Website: macys
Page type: customer-info-address
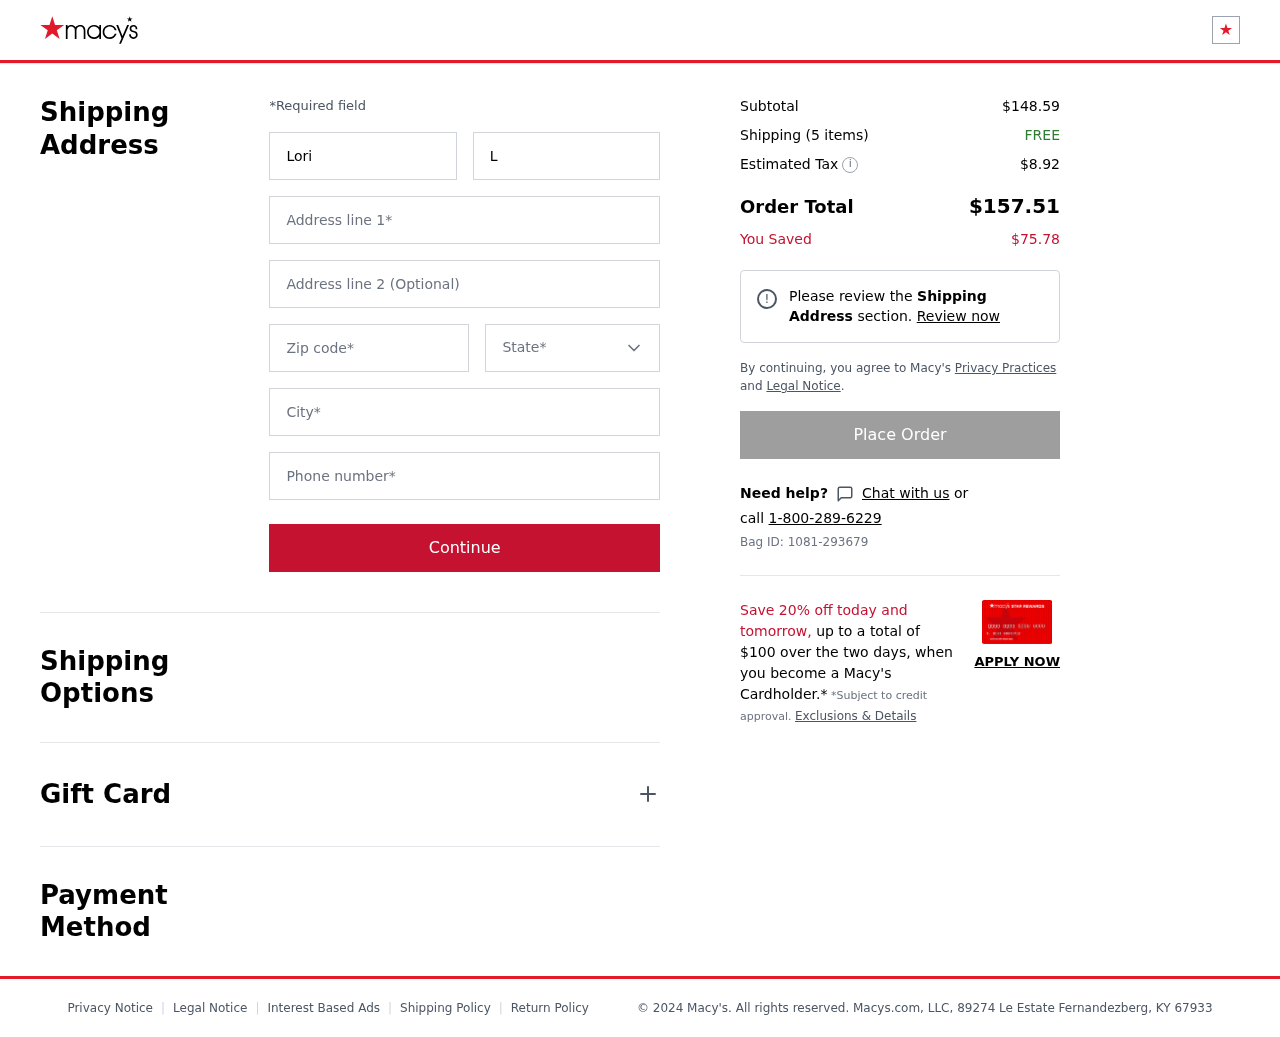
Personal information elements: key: PII_CITY
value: Fernandezberg
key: PII_FIRSTNAME
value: Lori
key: PII_LASTNAME
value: Lewis
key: PII_PHONE
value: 6286499133
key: PII_POSTCODE
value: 67933
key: PII_STATE
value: Kentucky
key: PII_STREET
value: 89274 Le Estate
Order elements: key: ORDER_SUBTOTAL
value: $148.59
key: ORDER_NUM_ITEMS
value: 5
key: ORDER_SHIPPING_COST
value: FREE
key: ORDER_TAX
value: $8.92
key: ORDER_TOTAL
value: $157.51
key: ORDER_SAVINGS
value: $75.78
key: ORDER_BAG_ID
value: Bag ID: 1081-293679